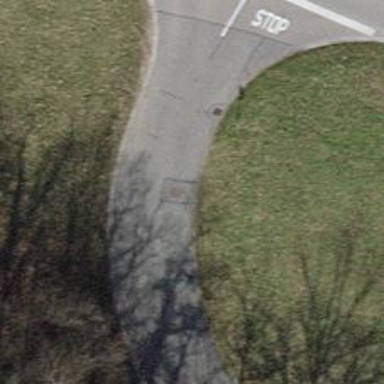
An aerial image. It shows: Asphalt road classified as tertiary.